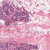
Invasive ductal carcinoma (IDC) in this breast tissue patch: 0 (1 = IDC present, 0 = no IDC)